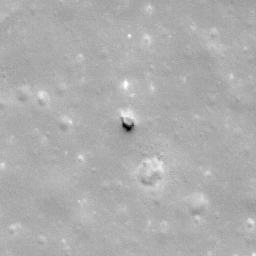
Pit: Kepler 2
Host crater: Kepler
Host type: impact_melt
Lunar coordinates: latitude 8.272, longitude 322.025